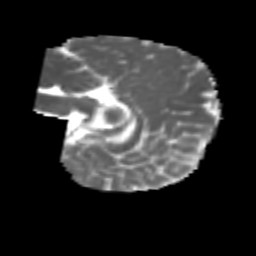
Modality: MD
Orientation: sagittal
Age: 6
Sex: male
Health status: healthy